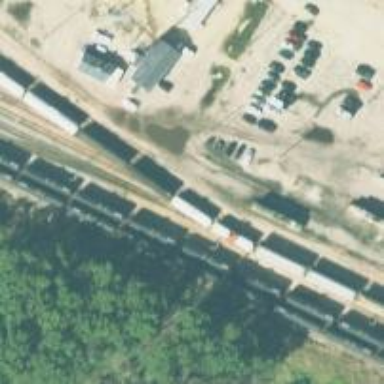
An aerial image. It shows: Railway siding for service.